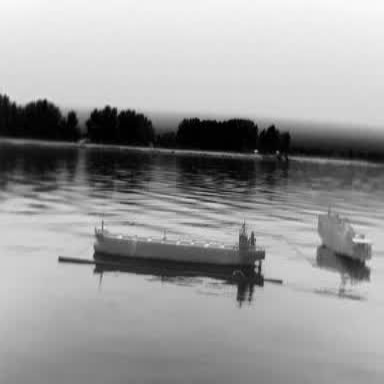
There are two objects shown in the infrared image, including a liner, and a container_ship.